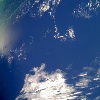
Label: water